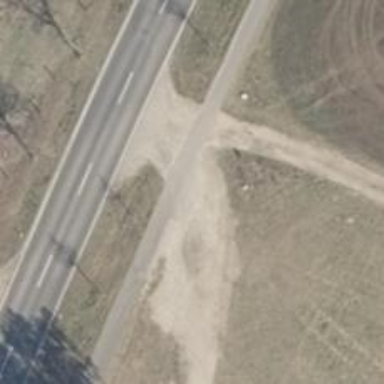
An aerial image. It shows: Dirt track road with grade3 tracktype.